Aerial crown-view tile of a tropical tree (Barro Colorado Island, Panama), acquired 20240716:
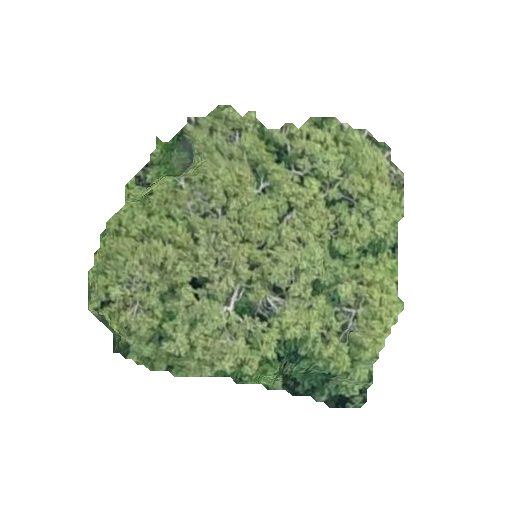
Species: Lonchocarpus heptaphyllus
GBIF accepted scientific name: Lonchocarpus heptaphyllus
Crown area: 112.117 m²